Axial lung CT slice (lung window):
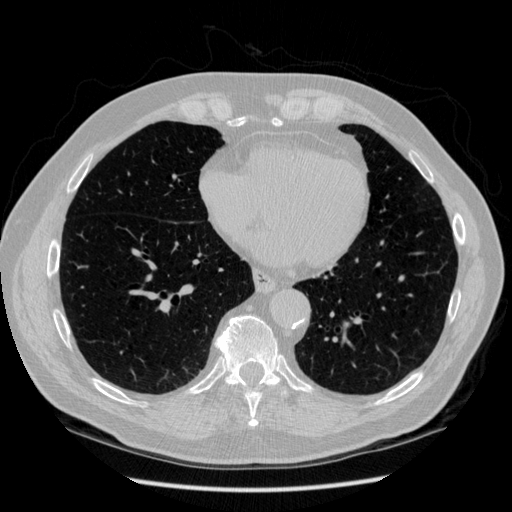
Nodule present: no